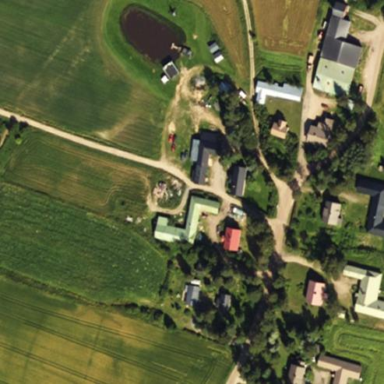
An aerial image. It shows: Residential area in rural setting.